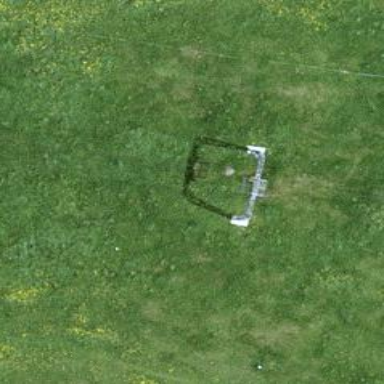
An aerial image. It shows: Pylon used for aerialway.